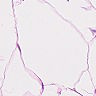
Metastatic tissue present: no